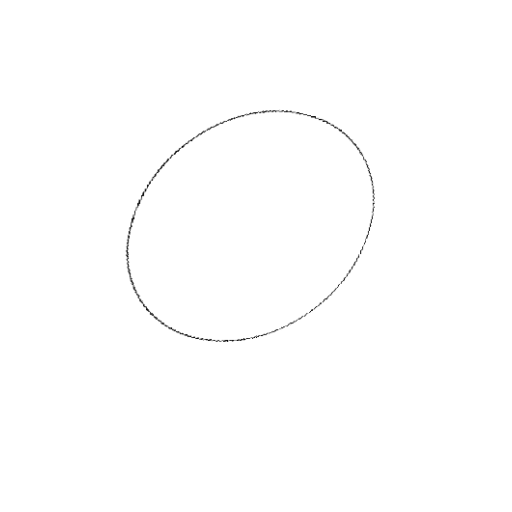
Crossing number: 0